Interaction volume radius: 10 \u00c5
Interaction volume height: 25 \u00c5
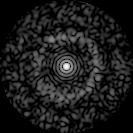
Disorder parameter: 0.8495